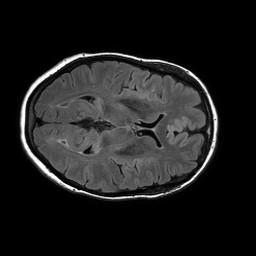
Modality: FLAIR
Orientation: axial
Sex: female
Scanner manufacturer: philips
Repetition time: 11 s
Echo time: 0.125 s